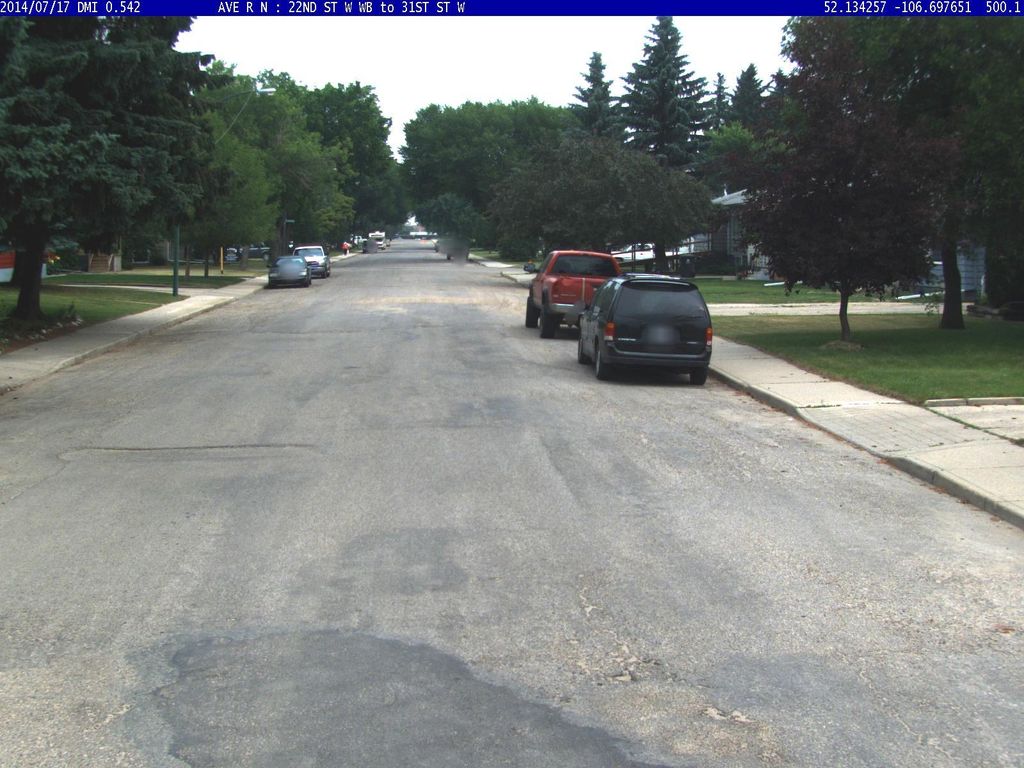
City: saskatoon